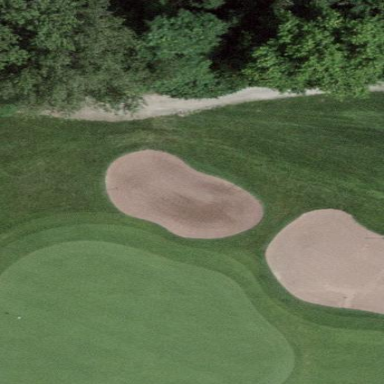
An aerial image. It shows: Bunker on golf course.